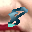
Label: 8